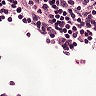
Metastatic tissue present: no